Question: I have the following tables in Hive. Is it possible to do all these operations by single query?
Following operations are done in tables:
In Table1, sum of users based on 'center' column
In Table2:
1. Each center code(A1) is associated with different accounts.
2. Conversion factor to be applied on Expense column (should be in Rupee)
3. Then find sum of expense
Output should be 'Result=sum[Expense in Rupees]/sum[Users#]'

Any sort of guidance is appreciated.
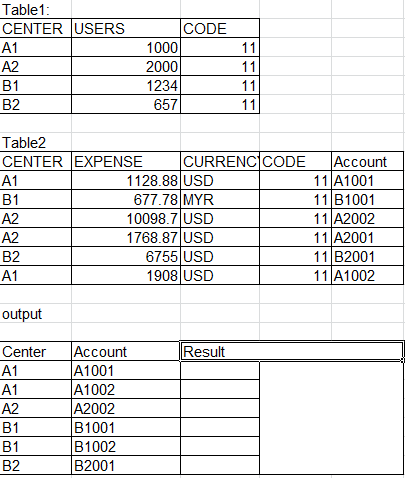
Answer: It would have been really easy to understand if you would have specified output values as well. To your question, Yes you can achieve conversion in one single query using CASE
'''
SELECT
center,
account,
SUM(expenses)/SUM(users) AS result
FROM
(
SELECT
t2.center AS center,
t1.users AS users,
CASE
WHEN t2.currency = 'USD' THEN (t2.expenses*70)
WHEN t2.currency = 'MYR' THEN (t2.expenses*17)
WHEN t2.currency = 'AUD' THEN (t2.expenses*50)
WHEN t2.currency = 'INR' THEN t2.expenses
ELSE 'invalid'
END AS expenses,
t2.currency AS currency,
t2.account AS account
FROM
table1 t1
JOIN
table2 t2
ON(t1.center=t2.center)
) joined_data
GROUP BY center,account
ORDER BY center,account
'''
I did not test this, but it should work. In worst case it might throw a minor syntax error, which you should be able to take care of it. :)